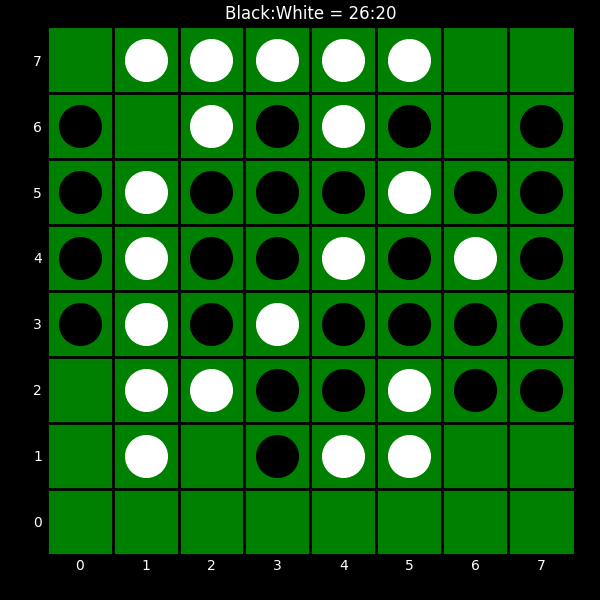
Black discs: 26
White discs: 20